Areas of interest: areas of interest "Transportation stations"
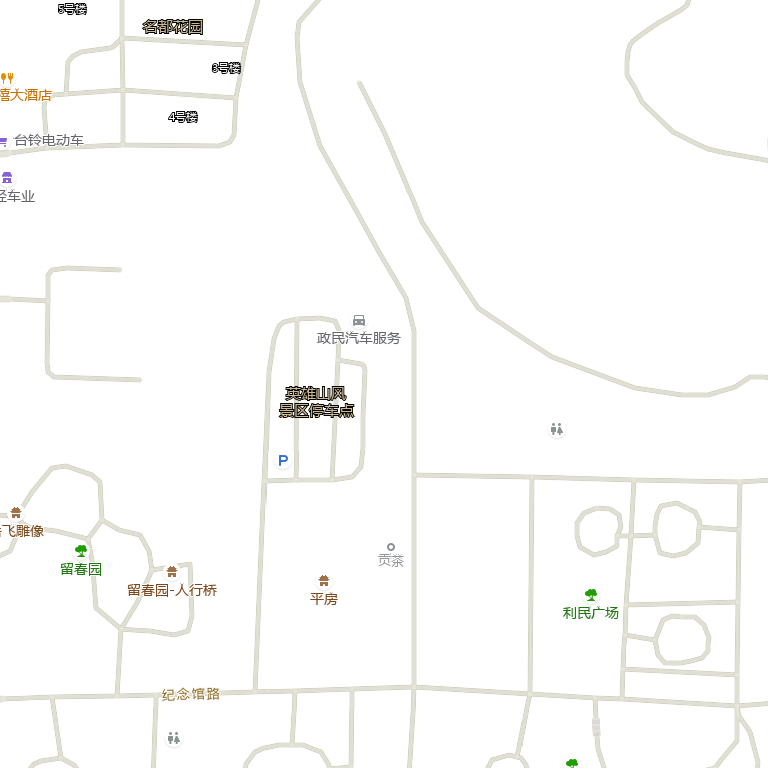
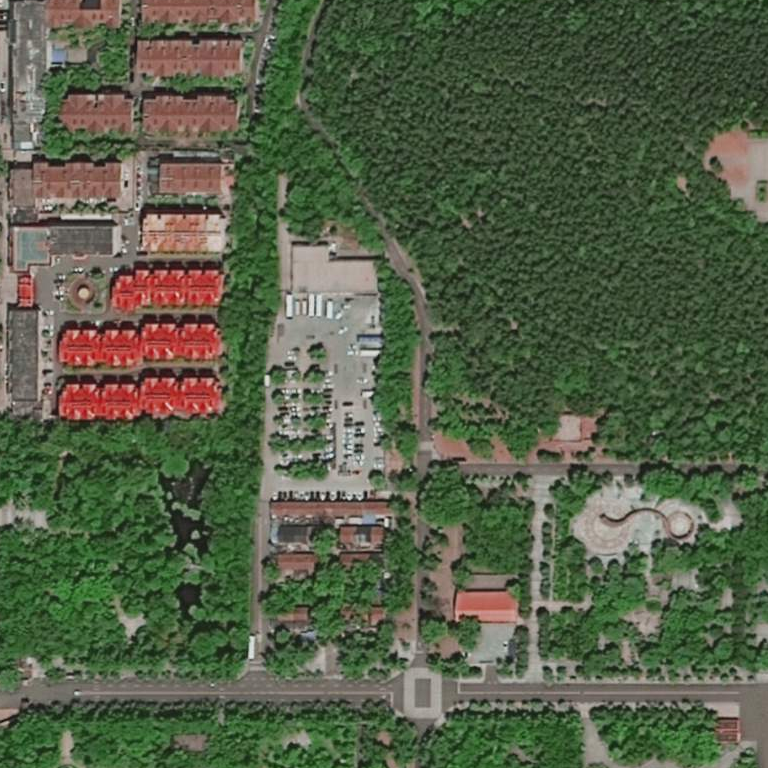